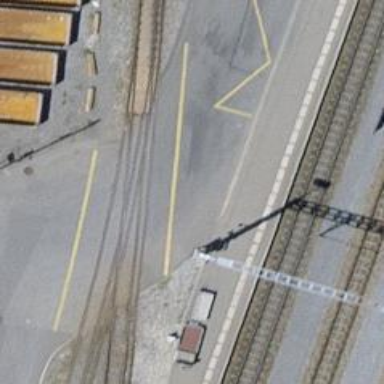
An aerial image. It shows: Railway level crossing.